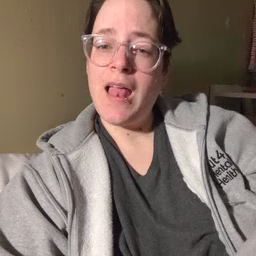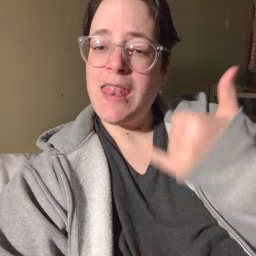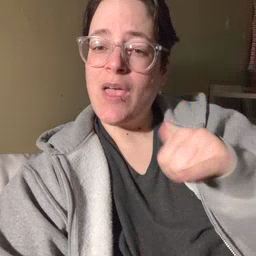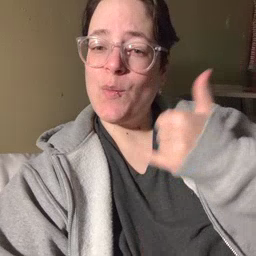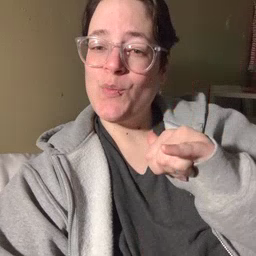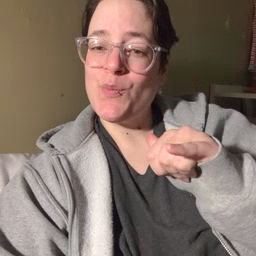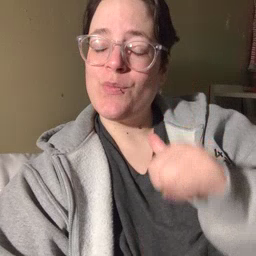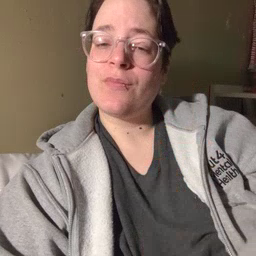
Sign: yellow